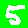
Digit: 5